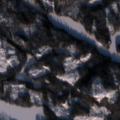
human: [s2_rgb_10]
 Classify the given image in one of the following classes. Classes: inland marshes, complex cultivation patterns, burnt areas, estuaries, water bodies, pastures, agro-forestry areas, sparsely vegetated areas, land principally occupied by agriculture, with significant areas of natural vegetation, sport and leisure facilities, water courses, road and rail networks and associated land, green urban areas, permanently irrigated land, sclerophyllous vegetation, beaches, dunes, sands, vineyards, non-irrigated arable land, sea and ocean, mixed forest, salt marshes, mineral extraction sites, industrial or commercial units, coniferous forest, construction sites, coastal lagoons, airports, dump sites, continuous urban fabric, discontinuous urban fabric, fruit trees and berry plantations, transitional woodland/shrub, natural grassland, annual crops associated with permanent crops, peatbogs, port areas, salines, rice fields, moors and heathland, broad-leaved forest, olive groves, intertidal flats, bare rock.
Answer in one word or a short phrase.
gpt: coniferous forest, transitional woodland/shrub, water bodies